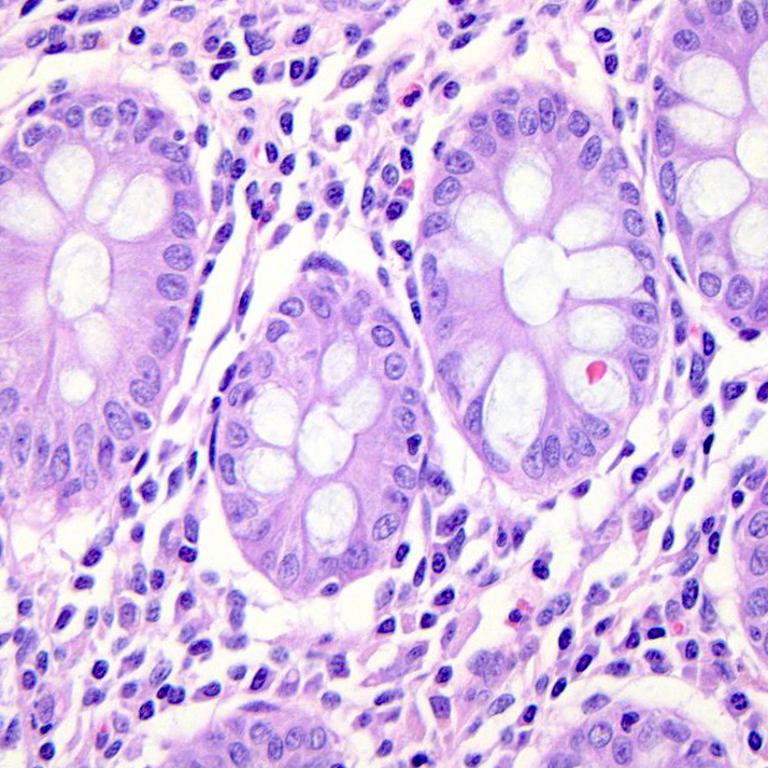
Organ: colon
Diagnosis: benign